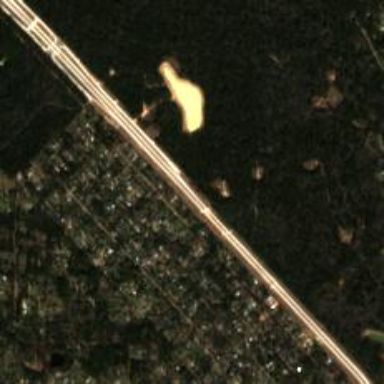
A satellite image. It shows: Motorway junction.